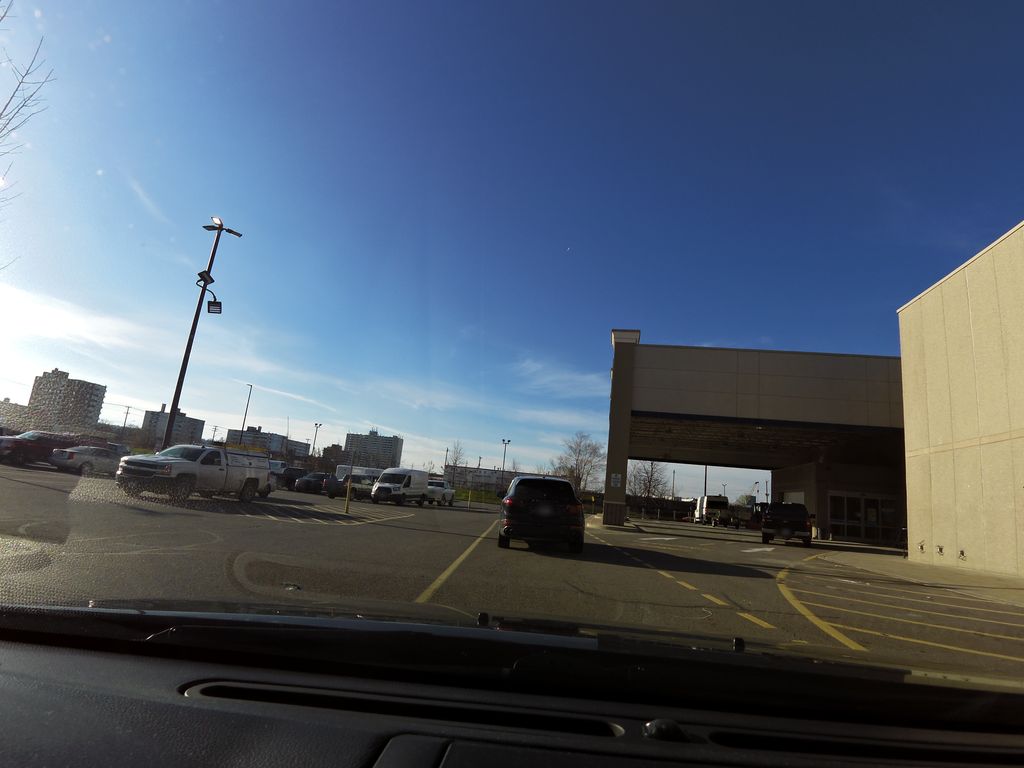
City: hamilton